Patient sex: F
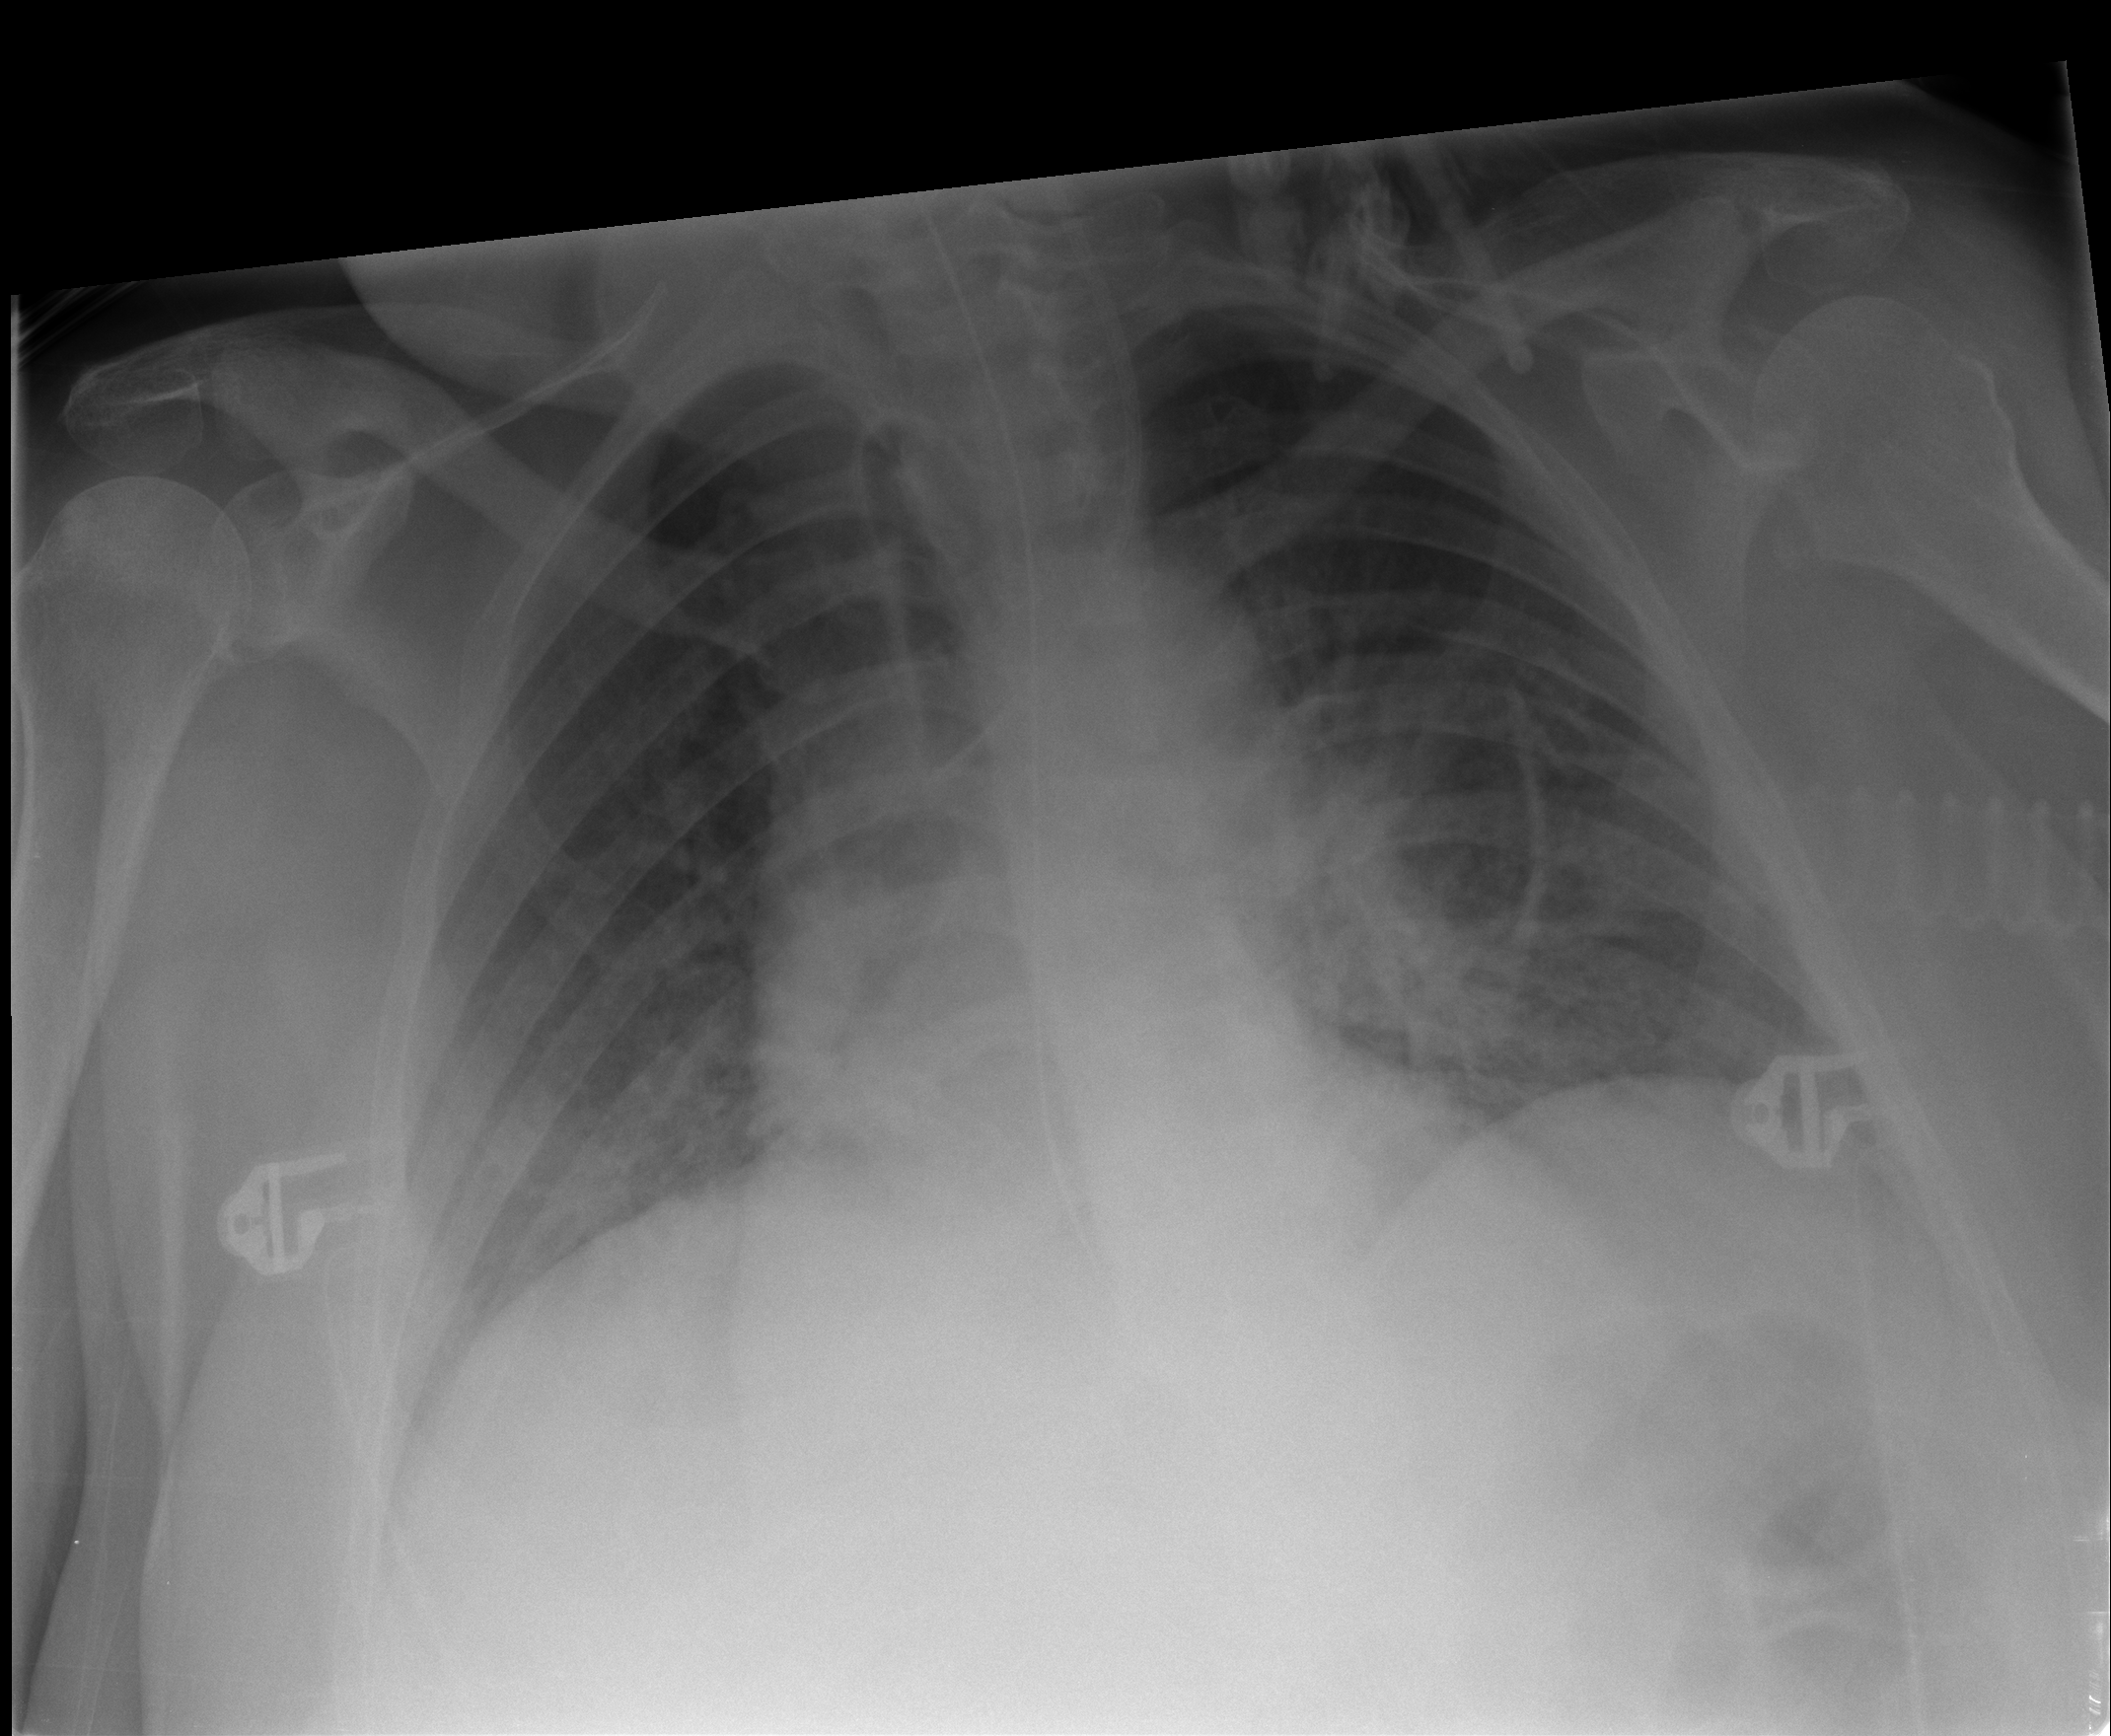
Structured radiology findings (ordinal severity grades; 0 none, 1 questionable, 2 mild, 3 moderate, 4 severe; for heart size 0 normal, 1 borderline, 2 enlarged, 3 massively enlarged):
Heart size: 2
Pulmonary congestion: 2
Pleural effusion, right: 0
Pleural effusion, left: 0
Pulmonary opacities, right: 0
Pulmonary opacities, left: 1
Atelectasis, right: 2
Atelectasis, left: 2